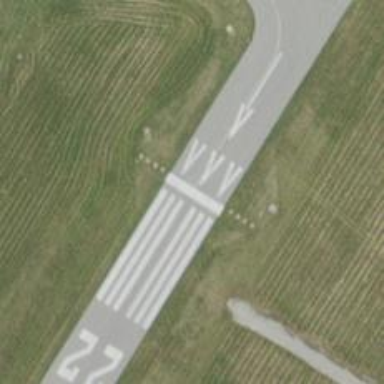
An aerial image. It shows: View of the airport threshold.